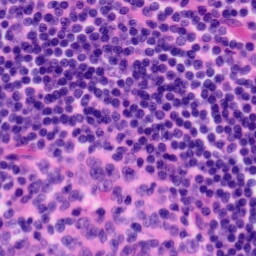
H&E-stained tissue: Tonsil